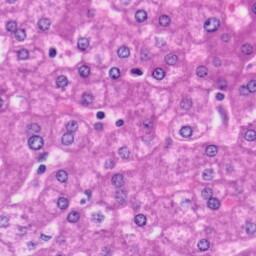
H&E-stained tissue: Liver